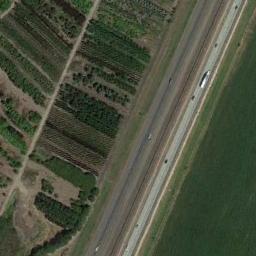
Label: freeway